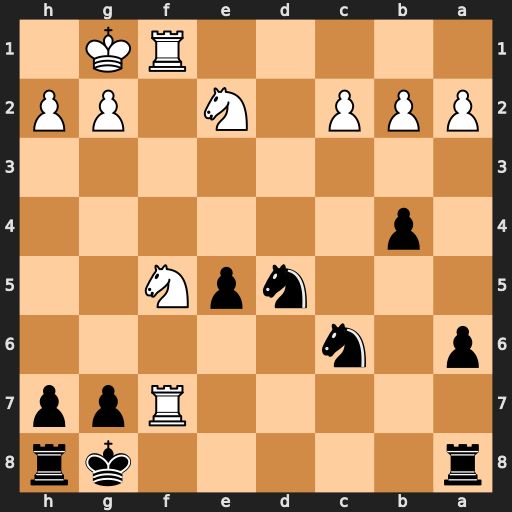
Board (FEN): r5kr/5Rpp/p1n5/3npN2/1p6/8/PPP1N1PP/5RK1
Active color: b
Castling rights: -
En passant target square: -
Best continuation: Kxf7